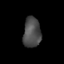
Tissue: skin
Cell type: Epithelial cells
Senescence score: 0.2198
Nuclear area (px): 518
Mean DAPI intensity: 76.205